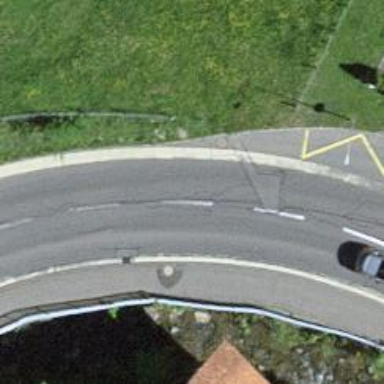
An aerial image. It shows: Tertiary road.